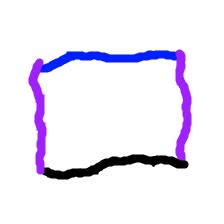
Shape: rectangle